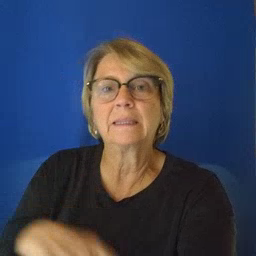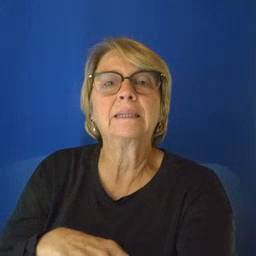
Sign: because